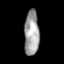
Tissue: prostate
Cell type: T cells
Senescence score: 0.3435
Nuclear area (px): 653
Mean DAPI intensity: 161.596